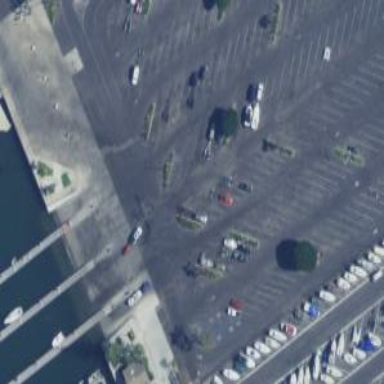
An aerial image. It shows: Man-made pier.